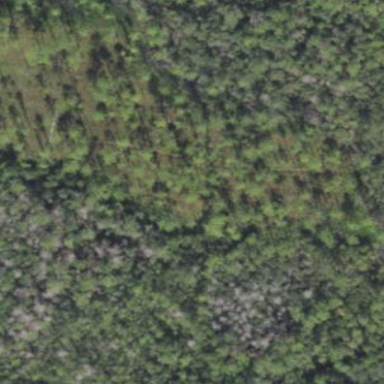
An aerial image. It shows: Woodland consisting mainly of needle-leaved trees.